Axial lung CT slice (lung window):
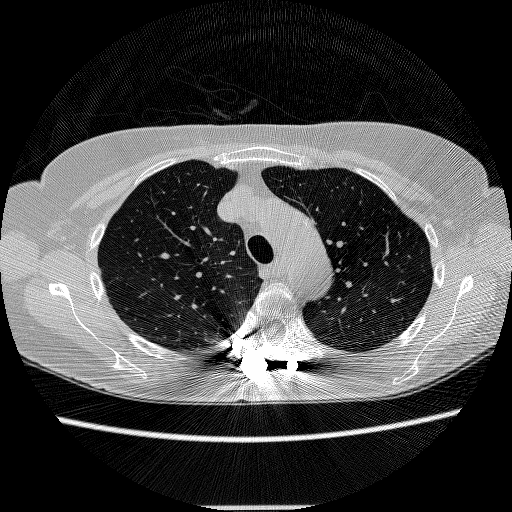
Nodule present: no